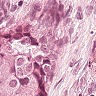
Metastatic tissue present: yes